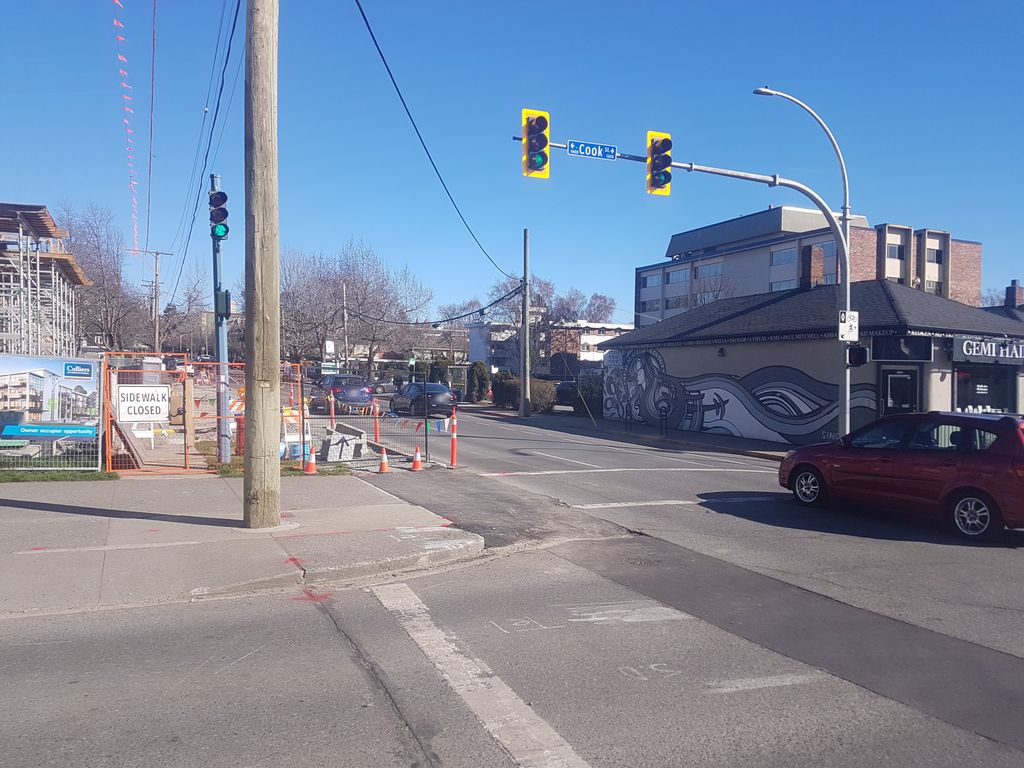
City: victoria